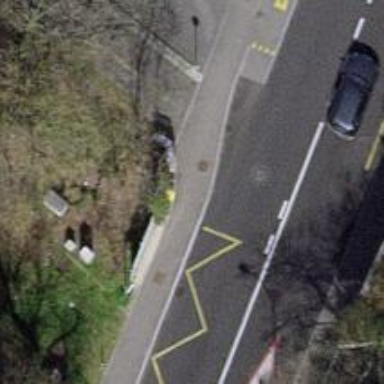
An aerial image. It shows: Asphalt sidewalk leading to platform for public transport.